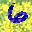
Label: 6